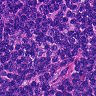
Metastatic tissue present: no